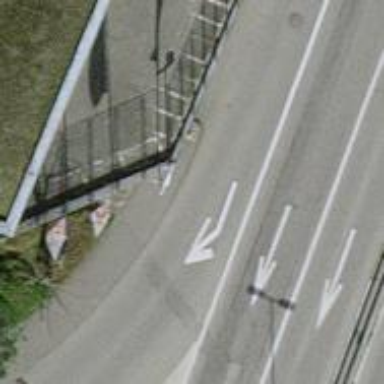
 that goes through building passage tunnel."